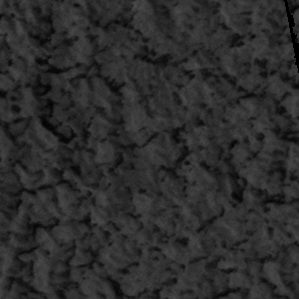
Label: frost